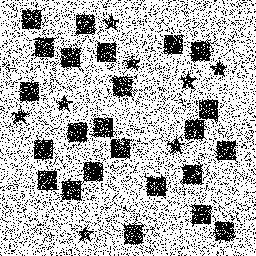
Squares: 24
Triangles: 0
Stars: 8
Total shapes: 32